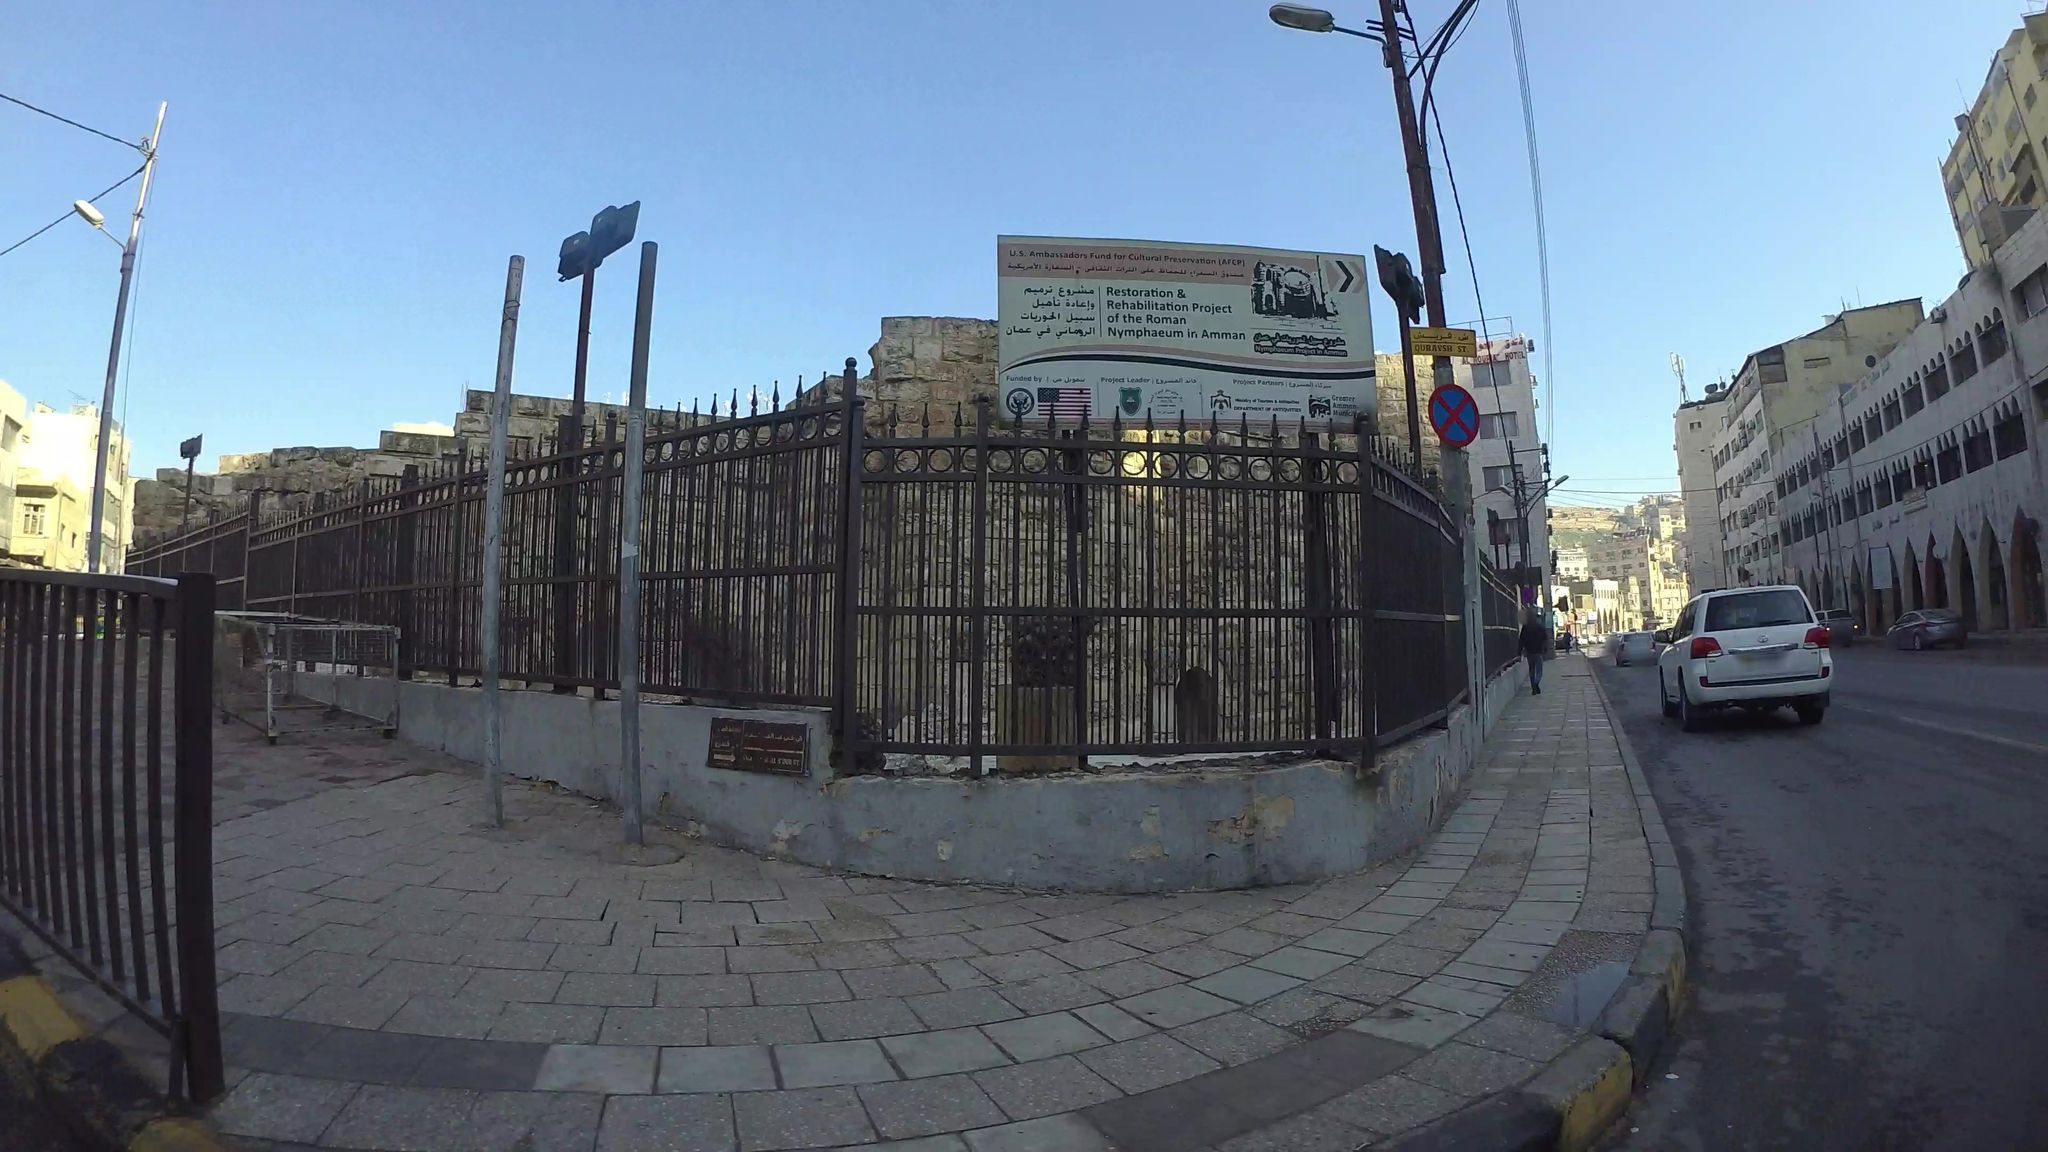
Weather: clear
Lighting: day
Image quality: good
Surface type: walking surface
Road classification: primary_link, secondary
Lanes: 2
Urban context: urban centre
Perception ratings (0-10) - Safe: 2.42, Lively: 4.7, Beautiful: 1.03, Boring: 5.14, Depressing: 7.68, Wealthy: 6.92